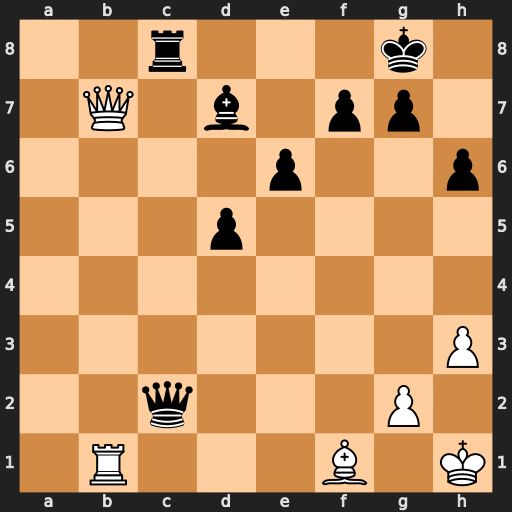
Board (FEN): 2r3k1/1Q1b1pp1/4p2p/3p4/8/7P/2q3P1/1R3B1K
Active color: w
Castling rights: -
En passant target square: -
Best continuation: Qxd7 Qxb1 Qxc8+